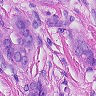
Metastatic tissue present: yes